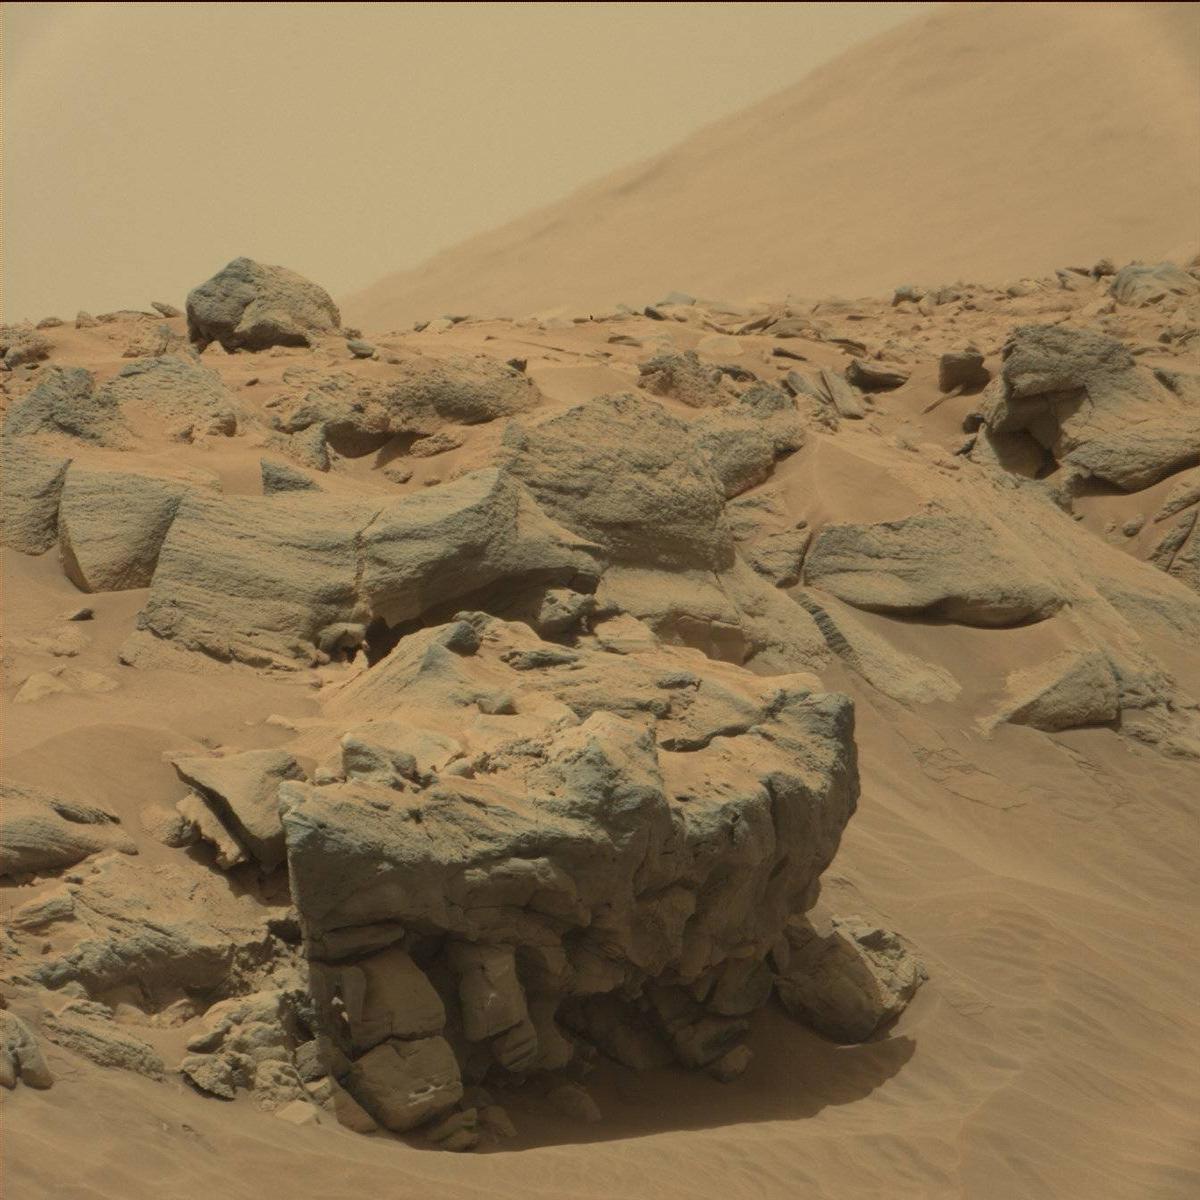
Terrain classes present: Bedrock, Ridge, Sand / Soil, Sky